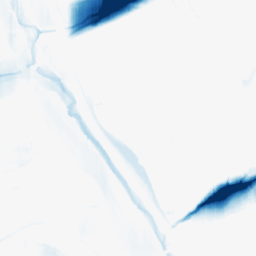
Category: morphological
Decomposition family: morphological_ellipse
Decomposition parameters: operation: closing
width: 50
height: 5
Upsampling method: regularized
Upsampling parameters: scale: 4
lambda_reg: 0.001
Upsampling scale: 4